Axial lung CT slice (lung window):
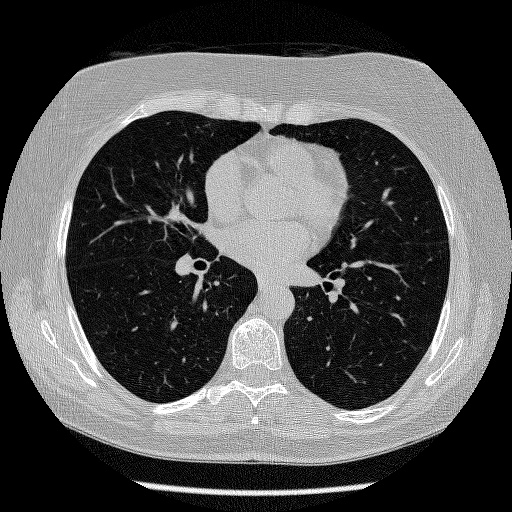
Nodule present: no